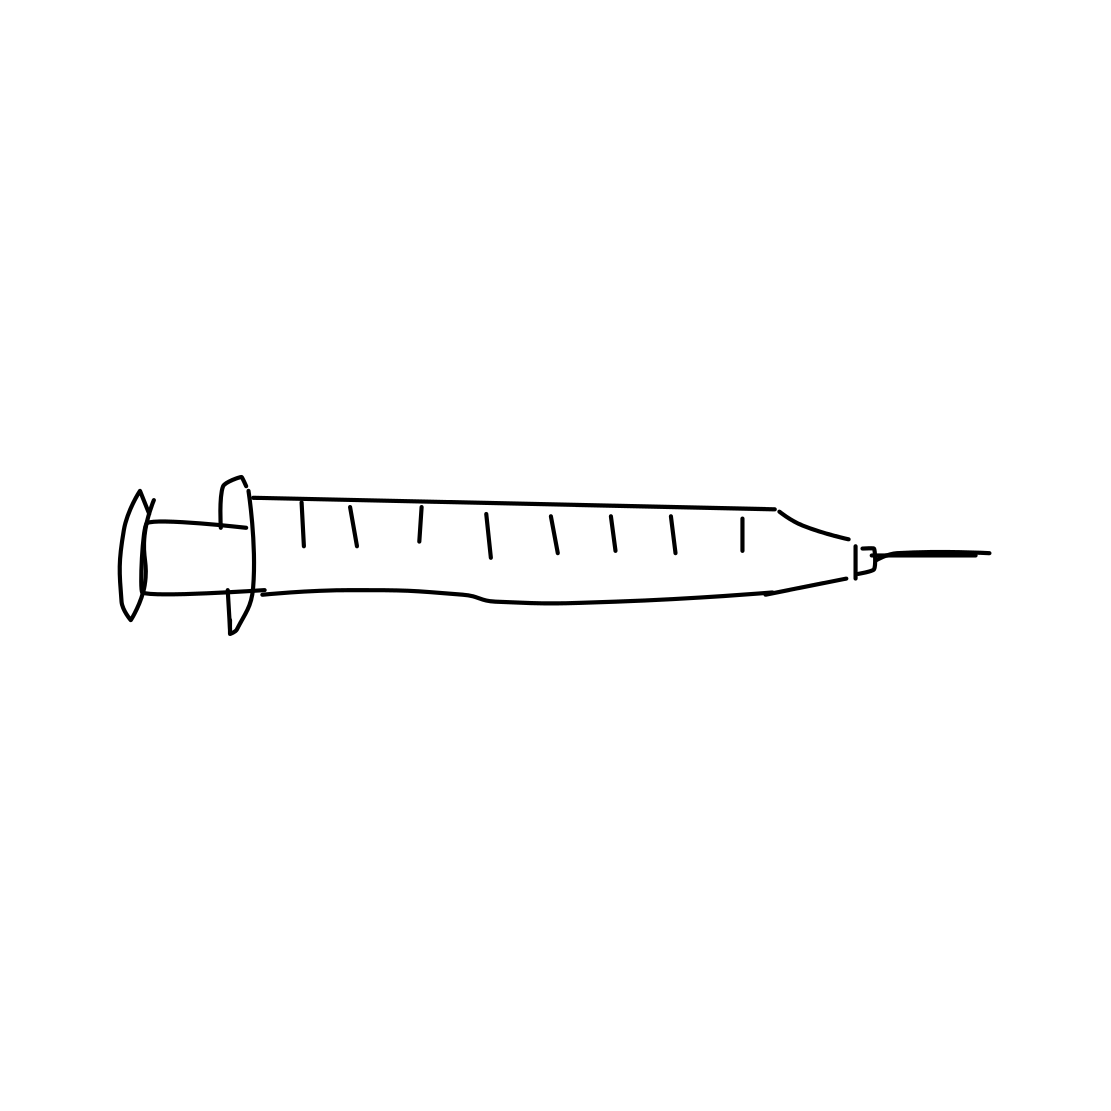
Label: syringe